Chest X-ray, AP view. Patient: 39 years old, sex M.
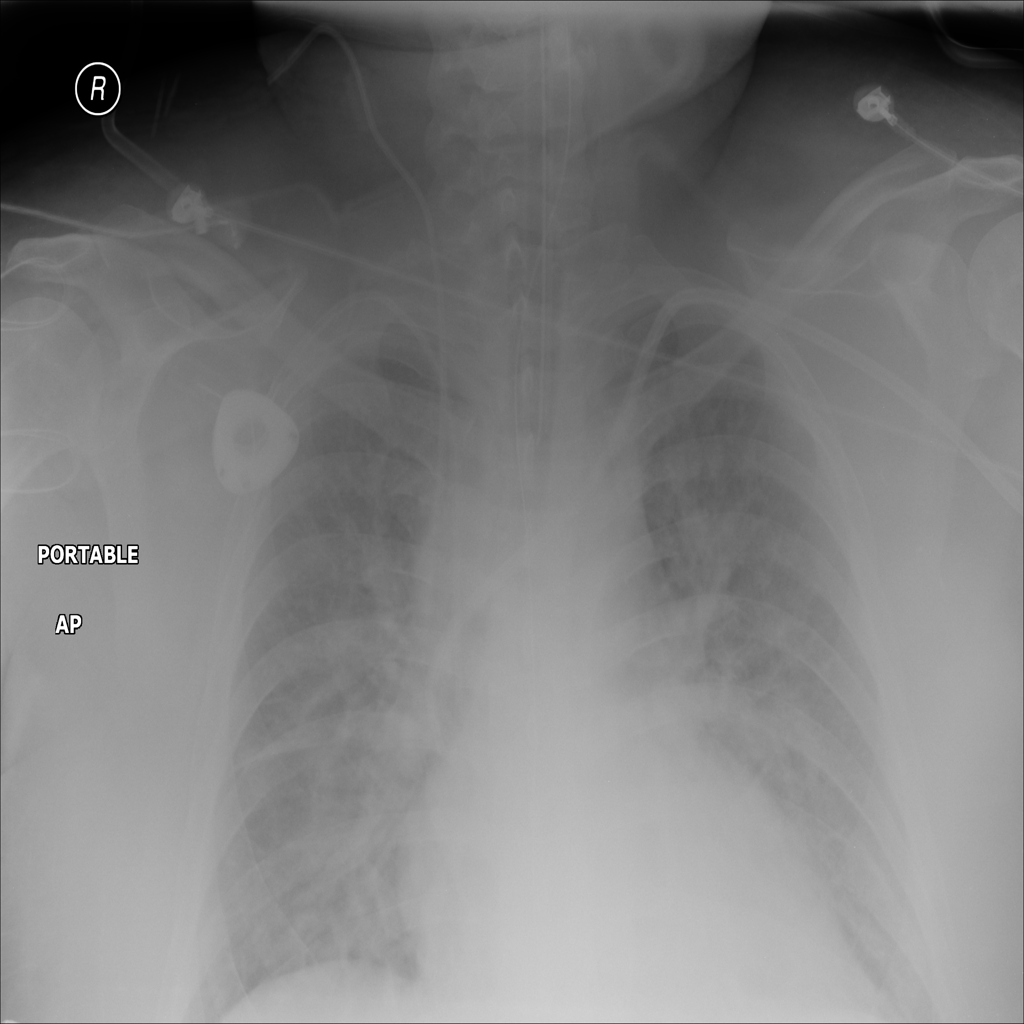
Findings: No Finding